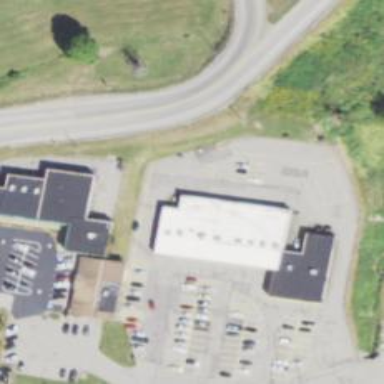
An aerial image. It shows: Fitness centre on leisure land.